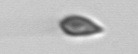
Label: Cryptophyta